Interaction volume radius: 10 \u00c5
Interaction volume height: 25 \u00c5
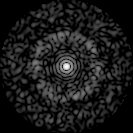
Disorder parameter: 0.8266